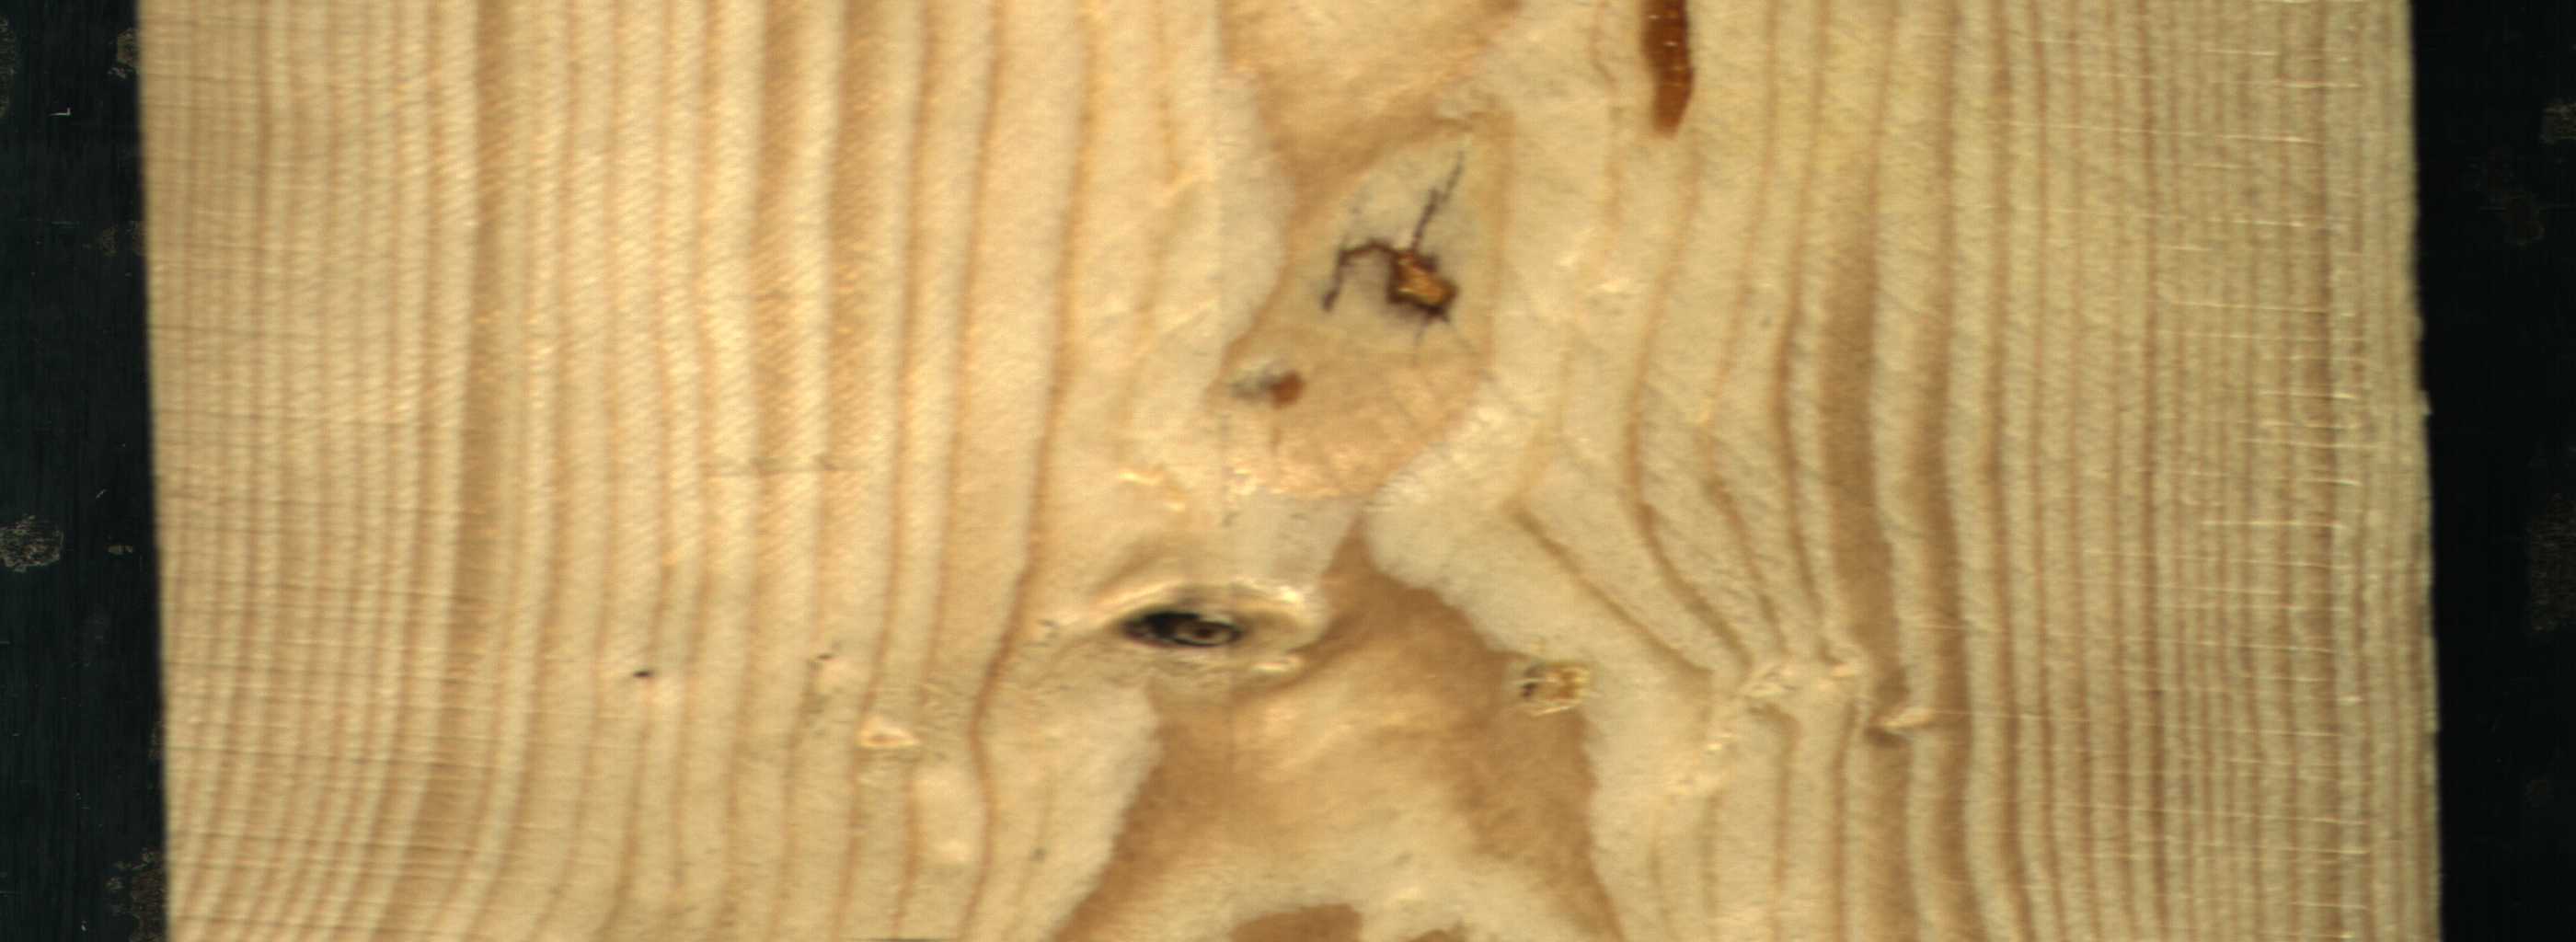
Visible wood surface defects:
resin
resin
resin
resin
Crack
Crack
Dead_Knot